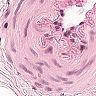
Metastatic tissue present: no